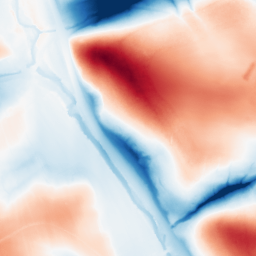
Category: classical
Decomposition family: gaussian_anisotropic
Decomposition parameters: sigma_x: 2
sigma_y: 50
Upsampling method: quadratic
Upsampling parameters: scale: 4
Upsampling scale: 4